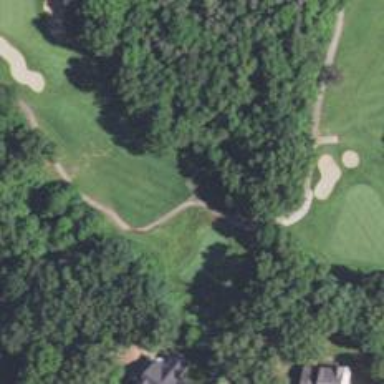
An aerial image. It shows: Path used for both walking and golf.